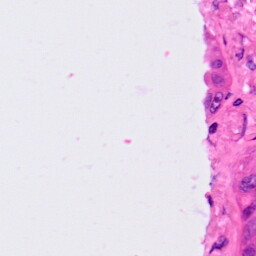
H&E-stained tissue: Lung